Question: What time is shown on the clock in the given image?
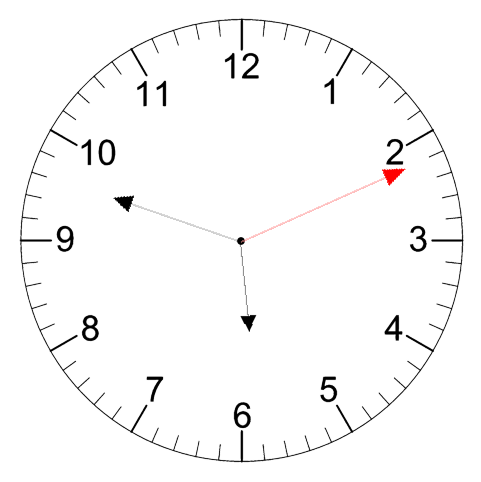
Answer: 05:48:11